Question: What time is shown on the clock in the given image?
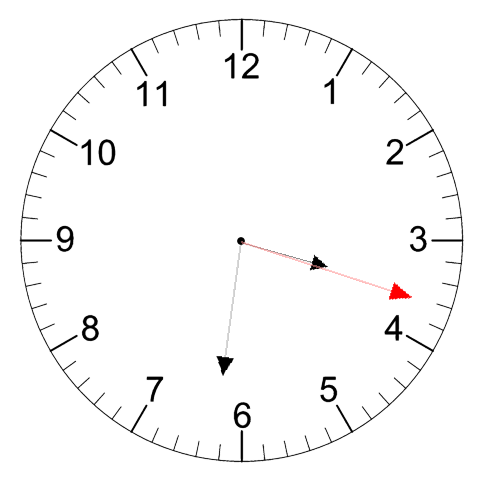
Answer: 03:31:18